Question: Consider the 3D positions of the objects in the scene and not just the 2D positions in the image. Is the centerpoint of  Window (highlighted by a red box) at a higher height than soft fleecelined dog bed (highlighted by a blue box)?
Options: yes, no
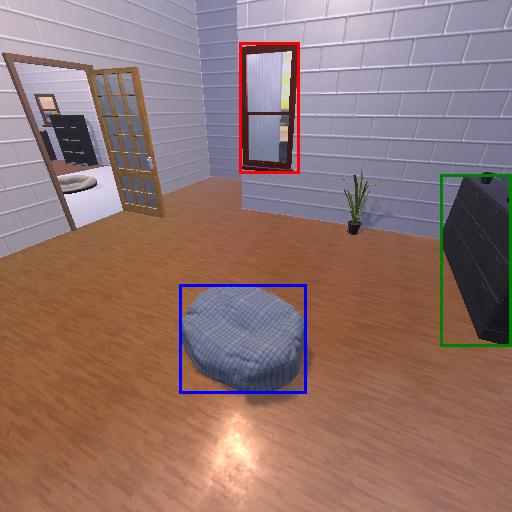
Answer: yes